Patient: sex M, age 57
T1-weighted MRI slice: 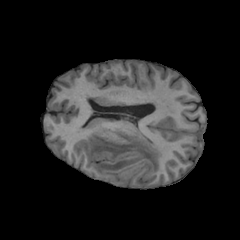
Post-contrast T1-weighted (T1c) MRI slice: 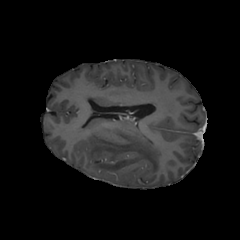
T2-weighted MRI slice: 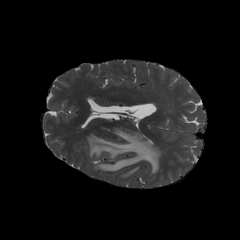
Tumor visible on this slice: yes
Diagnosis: Glioblastoma, IDH-wildtype
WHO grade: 4